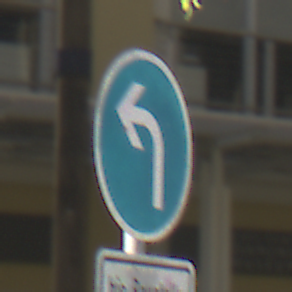
Verkehrszeichen: VorgeschriebeneFahrtrichtungLinks
Zusatzzeichen unten: SonstigeFahrzeugePersonengruppenFrei2
Umgebung: Outdoor, Urban
Tageszeit: MorningAfternoon
Wetter: PartlyCloudy
Licht: Natural
Jahreszeit: NotSpecified
Kontrast: HighContrast